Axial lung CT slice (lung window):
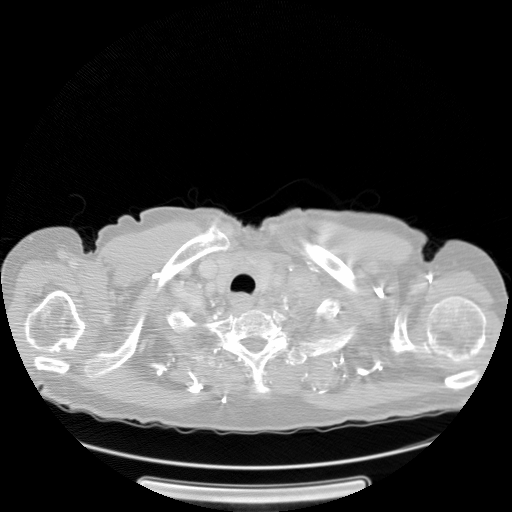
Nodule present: no